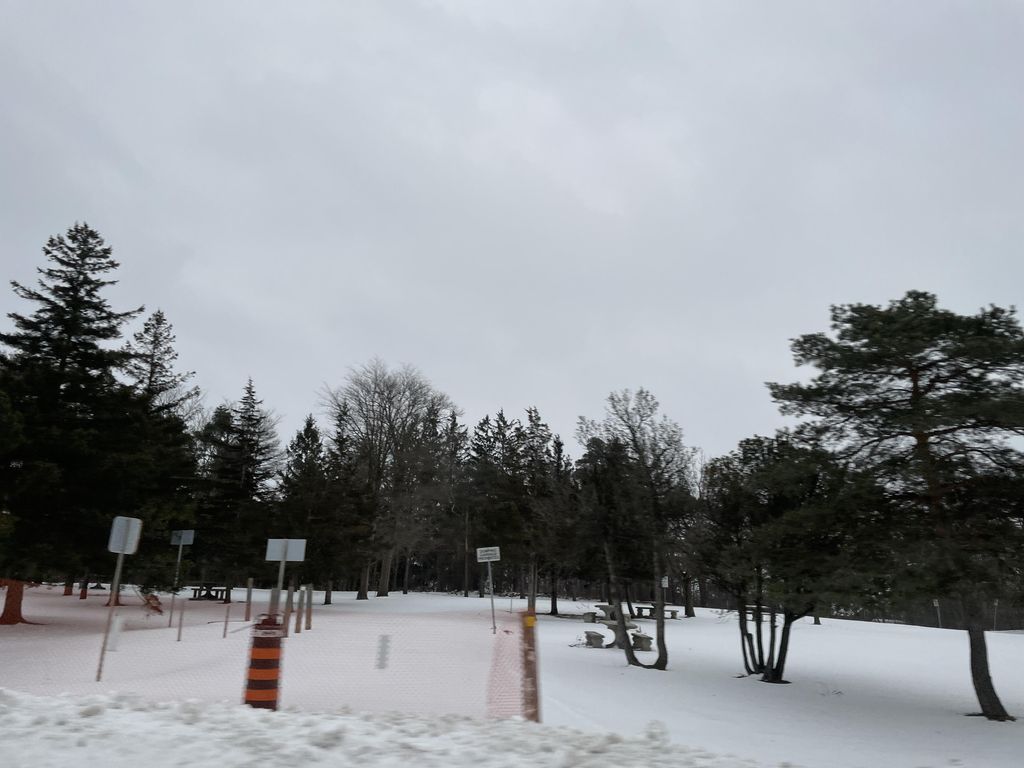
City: kitchener-waterloo